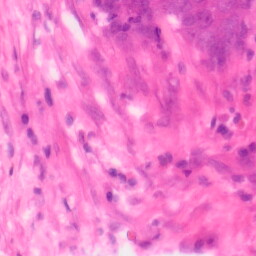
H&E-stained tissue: Colon